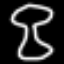
Label: hourglass